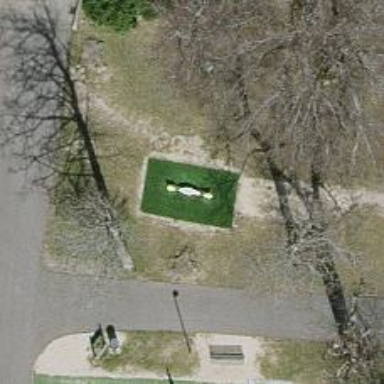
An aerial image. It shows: Playground with springy equipment.